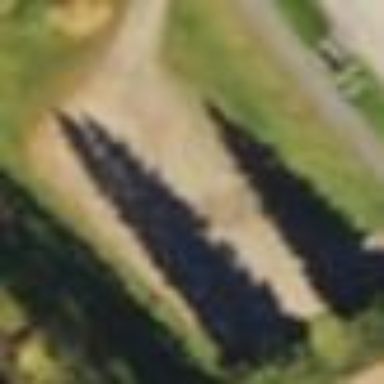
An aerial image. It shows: Parking area with unpaved surface.